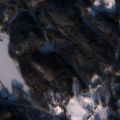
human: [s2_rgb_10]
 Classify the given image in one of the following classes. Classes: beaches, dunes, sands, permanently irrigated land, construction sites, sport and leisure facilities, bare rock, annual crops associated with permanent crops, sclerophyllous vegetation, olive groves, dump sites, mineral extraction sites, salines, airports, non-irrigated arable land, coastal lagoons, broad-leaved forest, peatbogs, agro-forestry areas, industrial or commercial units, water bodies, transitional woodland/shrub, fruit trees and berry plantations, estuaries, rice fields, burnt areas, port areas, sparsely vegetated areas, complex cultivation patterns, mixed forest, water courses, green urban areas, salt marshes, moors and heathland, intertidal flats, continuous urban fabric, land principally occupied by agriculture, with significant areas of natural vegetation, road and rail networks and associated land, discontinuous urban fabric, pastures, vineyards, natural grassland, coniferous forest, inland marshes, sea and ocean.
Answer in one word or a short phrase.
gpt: land principally occupied by agriculture, with significant areas of natural vegetation, coniferous forest, mixed forest